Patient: sex F, age 69
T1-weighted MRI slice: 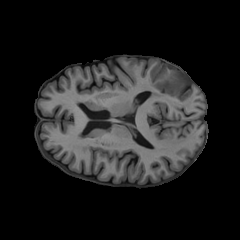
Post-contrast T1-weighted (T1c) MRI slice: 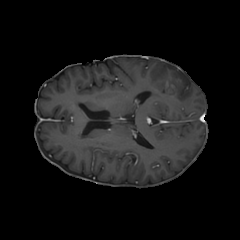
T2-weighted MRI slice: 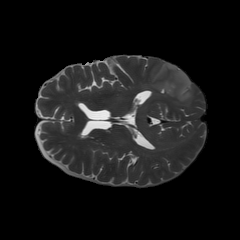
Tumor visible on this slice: yes
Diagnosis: Glioblastoma, IDH-wildtype
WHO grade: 4